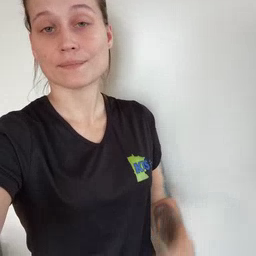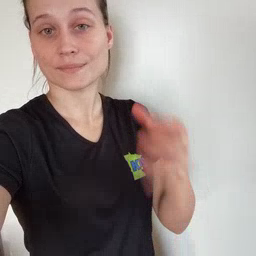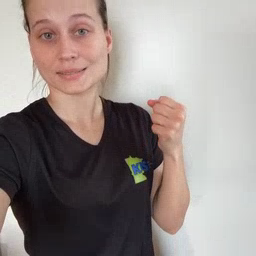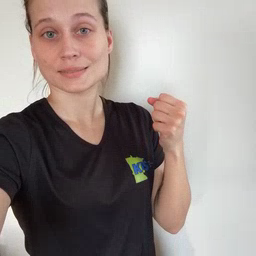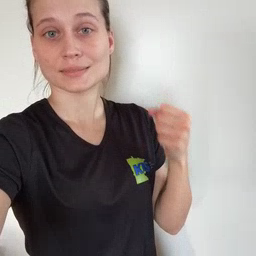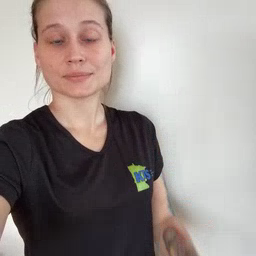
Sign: fast